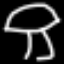
Label: mushroom